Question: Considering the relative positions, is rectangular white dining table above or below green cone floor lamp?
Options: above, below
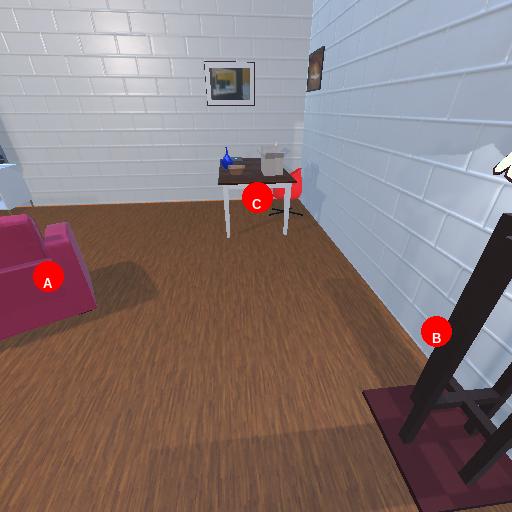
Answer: above